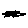
Label: fish